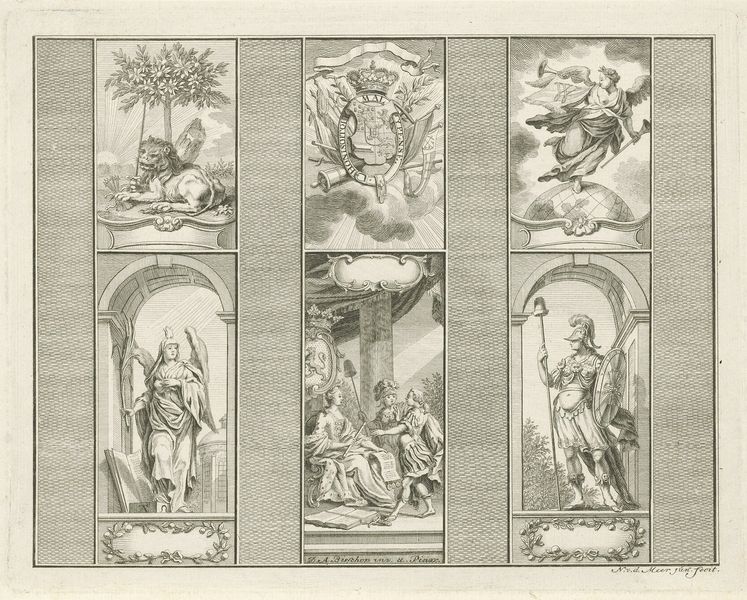
Titel: Decoraties bij het huis van de heer Bisschop te Rotterdam
Künstler: Noach van der (II) Meer
Standort: Amsterdam
Institution: Rijksmuseum
Schlagwörter: arc, lion, ange, anges, soldat, arque